Question: I have two div-columns of different height which I like to have the same height. I achieved this using the padding-margin hack with the following css for my div-columns:
'''
.lane1 {
padding-bottom: 800px;
margin-bottom: -800px;
}
'''
The html is displaying a flow-diagram. I would like to have a line from the end of each lane to the bottom of the two-lane part to have a continuous diagram.

I tried to achieve this with an additional div with class .LineFilling that is a line going down, but I don't know how heigh the line should be. So I put
'''
position: absolute;
overflow: hidden;
'''
in the .lane1-class and made the .LineFilling-element of height 600px, but that doesn't work, since the overflow is displayed. Is there a way to have the .LineFilling-element extend to the end of the lane? Or extend further but the overflow being cut?
Thanks for help.
EDIT: I posted the code online here: <URL>
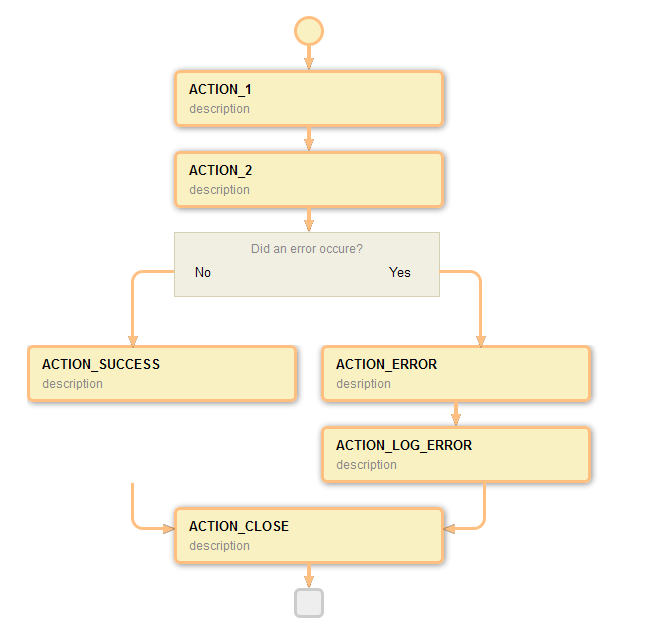
Answer: ## Pure CSS solution
<URL> is a DEMO of that solution.
In this DEMO, you see multipple 'Row's,
each 'Row' can have a variable number of columns without stating anything in the markup, and without fixing any width. (the width is always divided evenly between the columns).
Each column is called 'ElementsHolder', and can have any number of 'Elements' you want.
all the column in a row will always have the same height, and the last arrow in the row will fill that space.
In the DEMO you can see 3 'Row's.
The First 'Row' has the starting point, so no stretch needed there.
The Second 'Row' has 3 'ElementsHolder', without stating anything special in the markup, 2 of them will stretch to fill the gap.
The Third 'Row' has 2 'ElementsHolder', behave as expected.
notice that the stretching works regardless of the 'Element's height. (some of them have 2 or 3 lines of text, and it works perfectly)
If you want to use that technique, you only have to implement the other kind of boxes and arrows (Curve etc..)
The solution is done by using the new CSS flex model.
the direction is set via 'flex-direction: row;',
Each row has 'ElementsHolder's that gets equal width.
each one of those 'ElementsHolder' is also a flex box, but this time his direction is opposite ('flex-direction: column;').
the child's of 'ElementsHolder' are 'Element's & 'Arrow's, I dont want them to have equal height, but to span excatly the natural height. except the last arrow, that should span the rest of the container.
all of that is achieved using the 'flex' property with the appropriate values.
More about the flex-model can be found <URL>